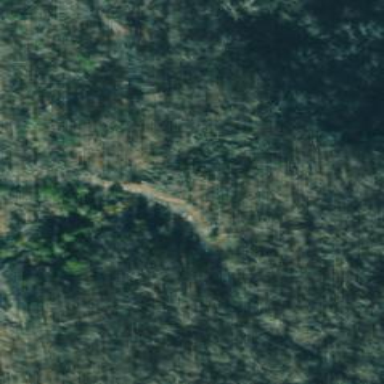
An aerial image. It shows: Path.